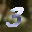
Label: 3